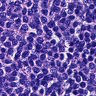
Metastatic tissue present: no